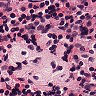
Metastatic tissue present: no